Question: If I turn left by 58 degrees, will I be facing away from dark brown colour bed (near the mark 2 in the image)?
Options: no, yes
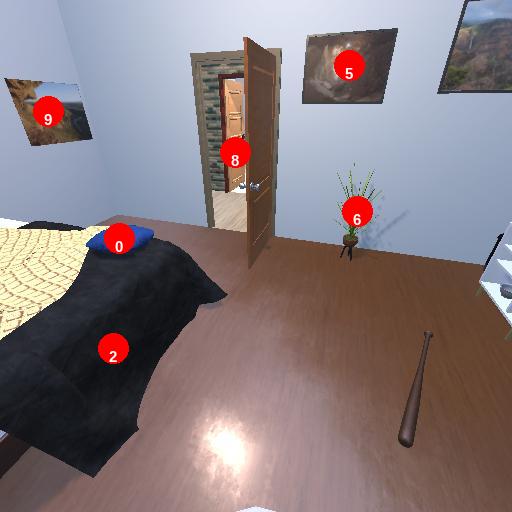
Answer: no